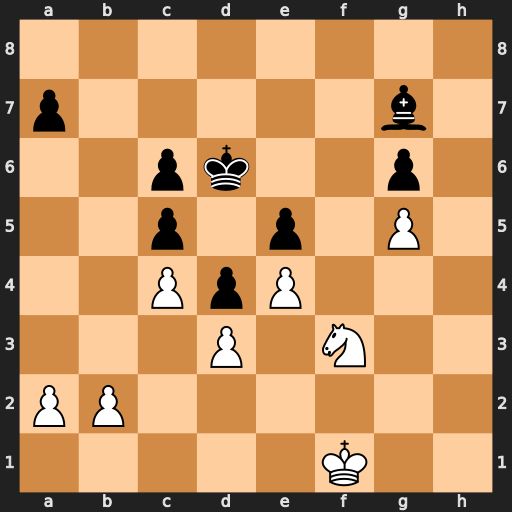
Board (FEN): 8/p5b1/2pk2p1/2p1p1P1/2PpP3/3P1N2/PP6/5K2
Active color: w
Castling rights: -
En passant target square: -
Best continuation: Nh4 Ke7 Nxg6+ Kf7 Nh4